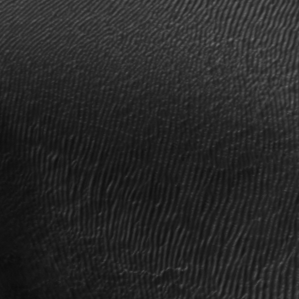
Label: frost